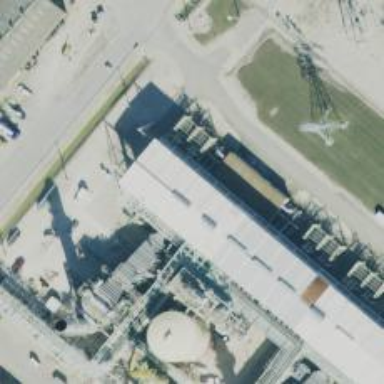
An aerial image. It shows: Gas turbine generator.